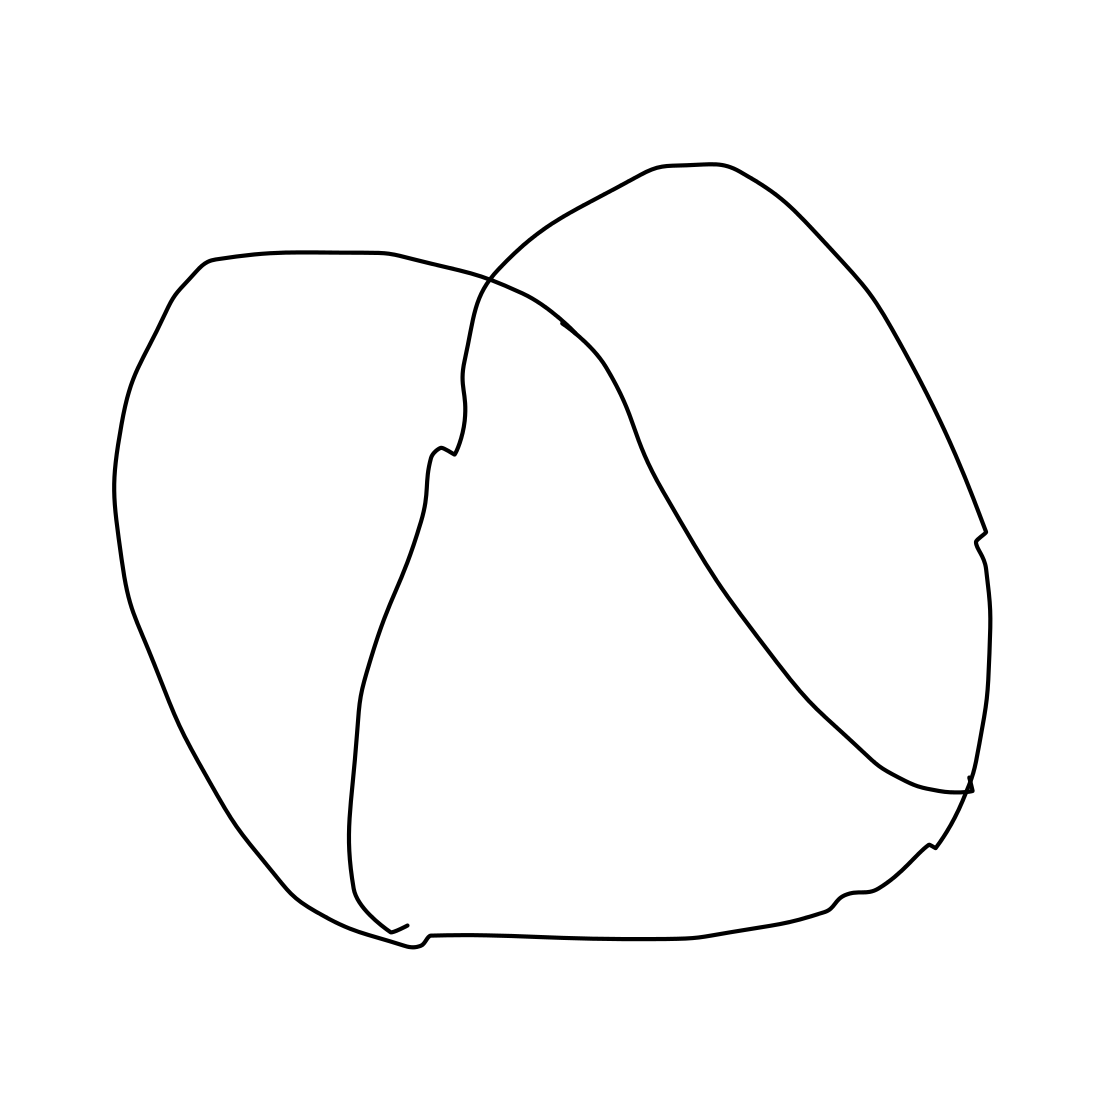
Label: pretzel